Field crop: maize
Growth stage: 2
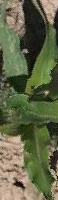
Species: maize